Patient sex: F
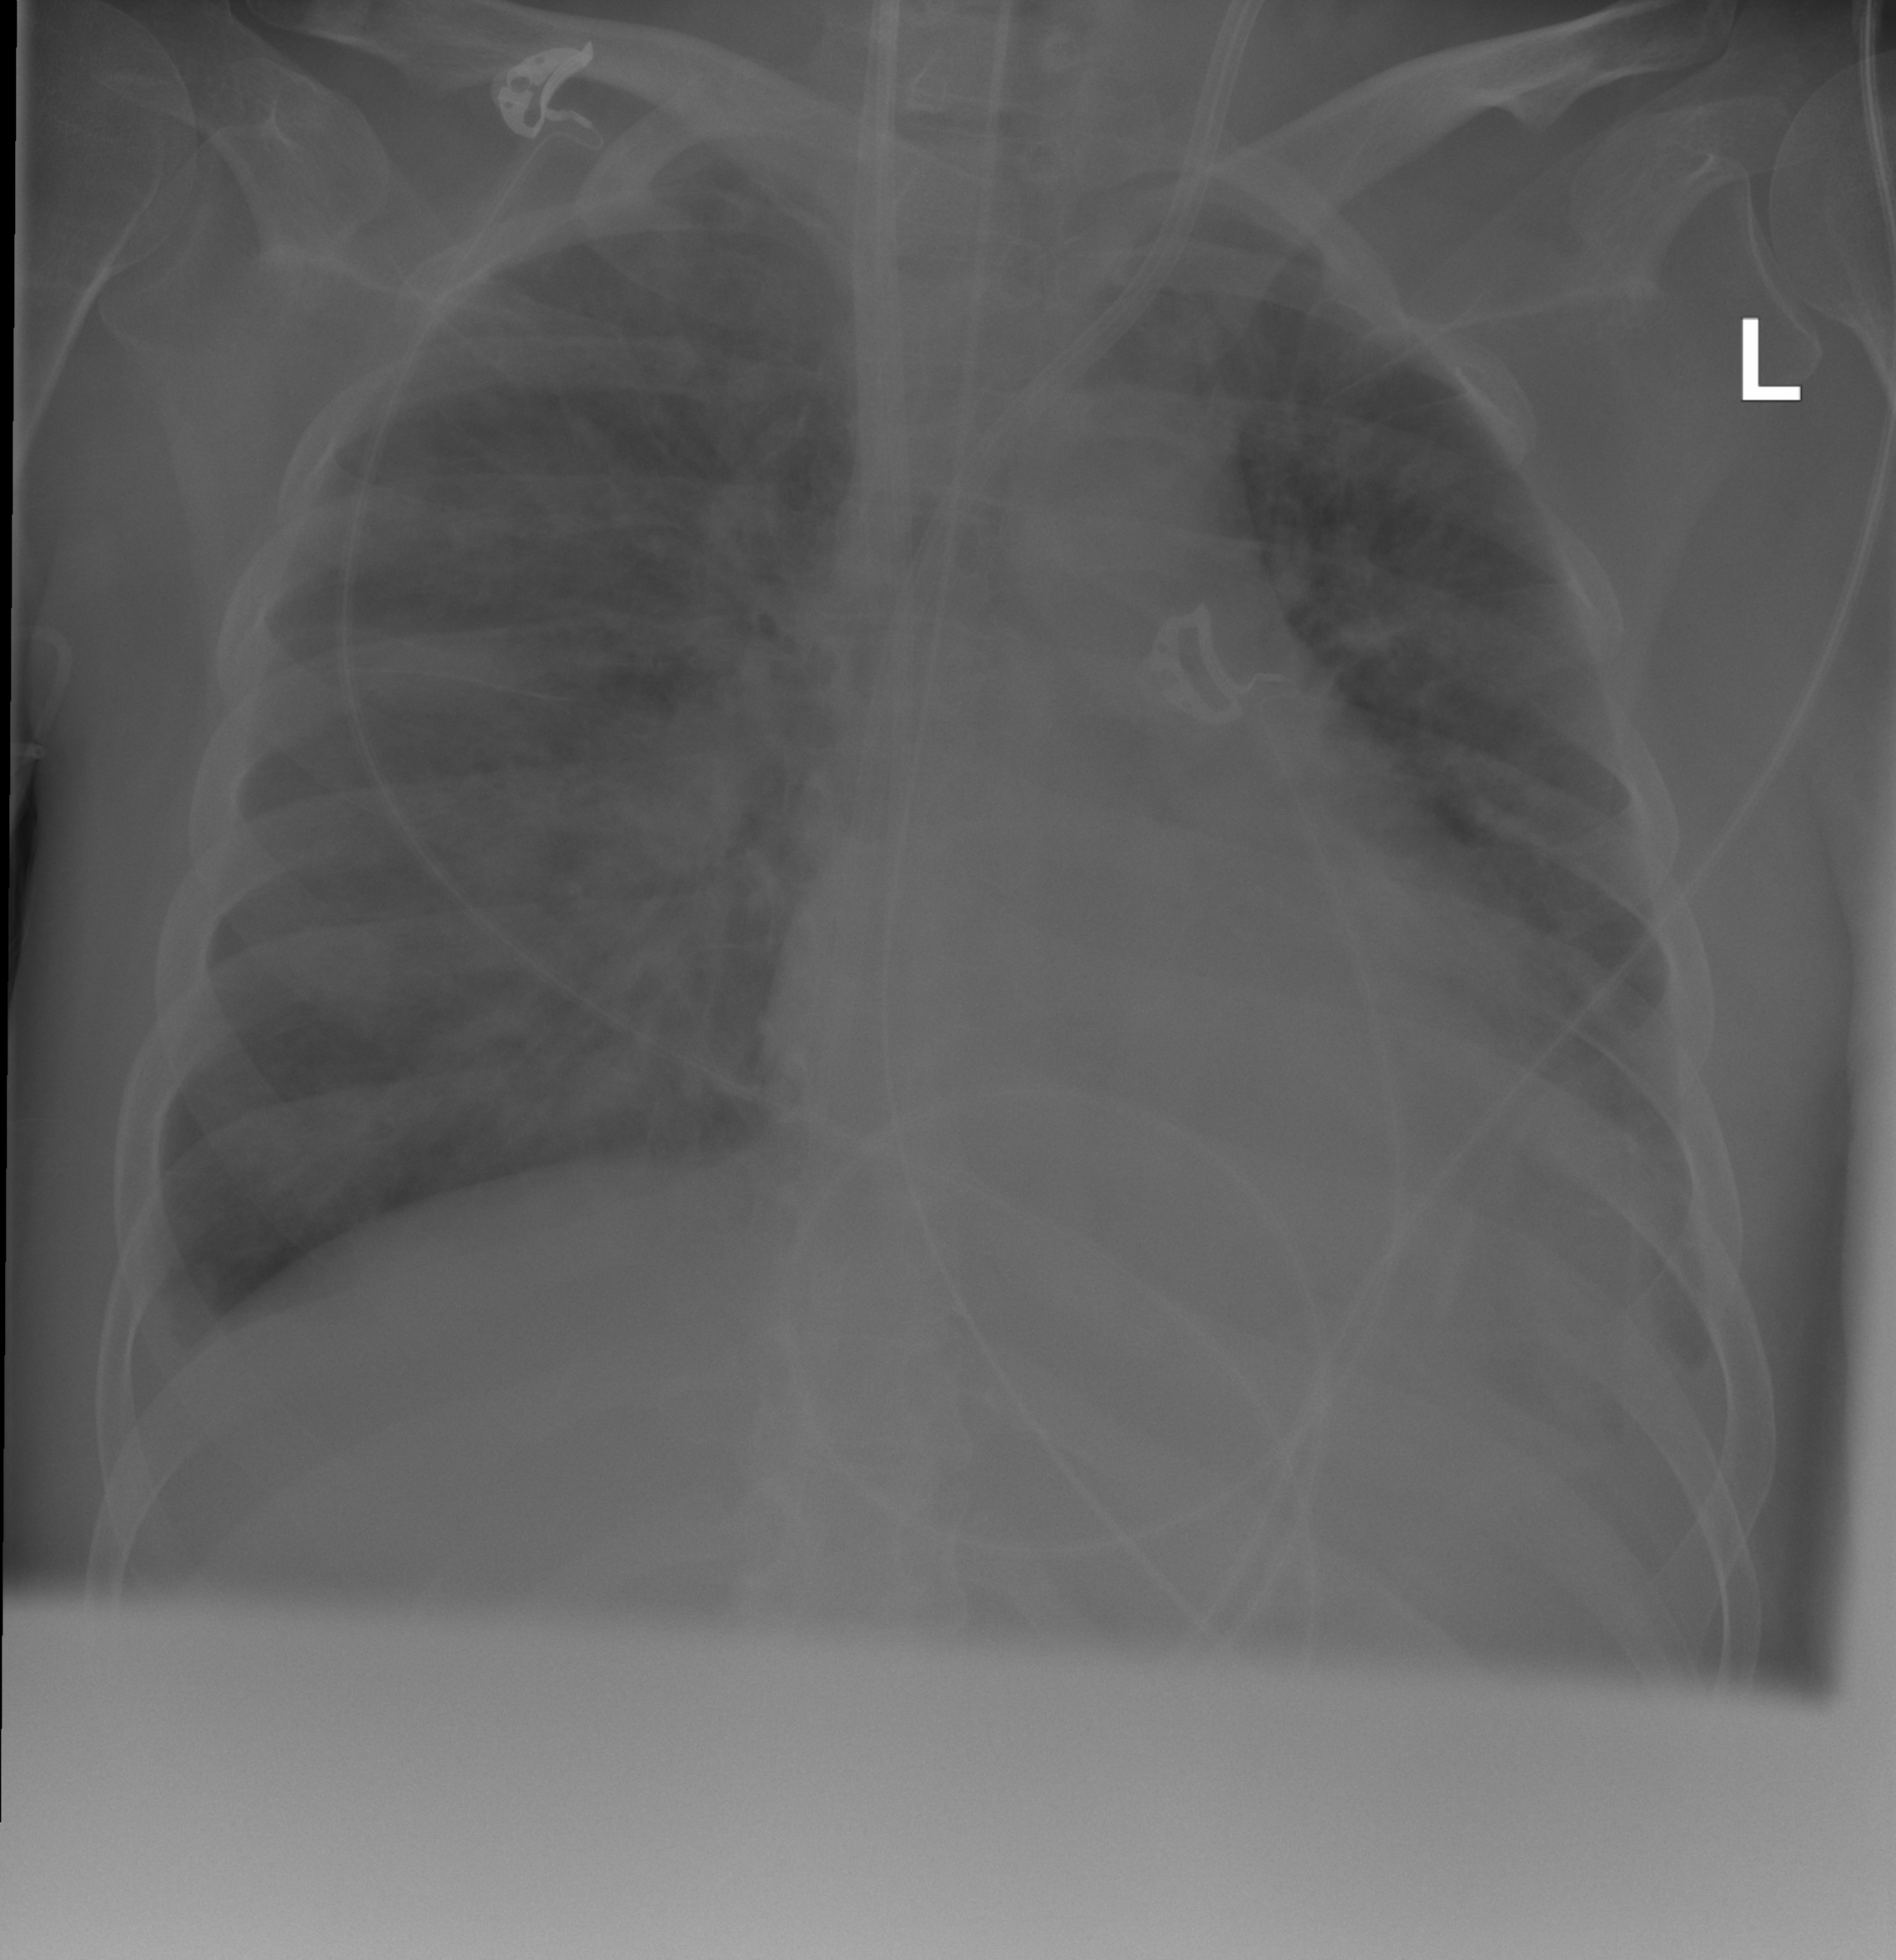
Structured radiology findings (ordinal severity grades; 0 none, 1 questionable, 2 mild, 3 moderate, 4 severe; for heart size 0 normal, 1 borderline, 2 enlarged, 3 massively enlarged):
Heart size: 2
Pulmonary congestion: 0
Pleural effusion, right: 2
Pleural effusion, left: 2
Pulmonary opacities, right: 2
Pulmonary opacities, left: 2
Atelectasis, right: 2
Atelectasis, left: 2